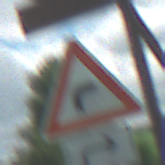
Verkehrszeichen: KurveRechts
Zusatzzeichen unten: RichtungsangabeDurchPfeile5
Umgebung: Outdoor, Nature
Tageszeit: Midday
Wetter: PartlyCloudy
Licht: Natural
Jahreszeit: NotSpecified
Kontrast: HighContrast